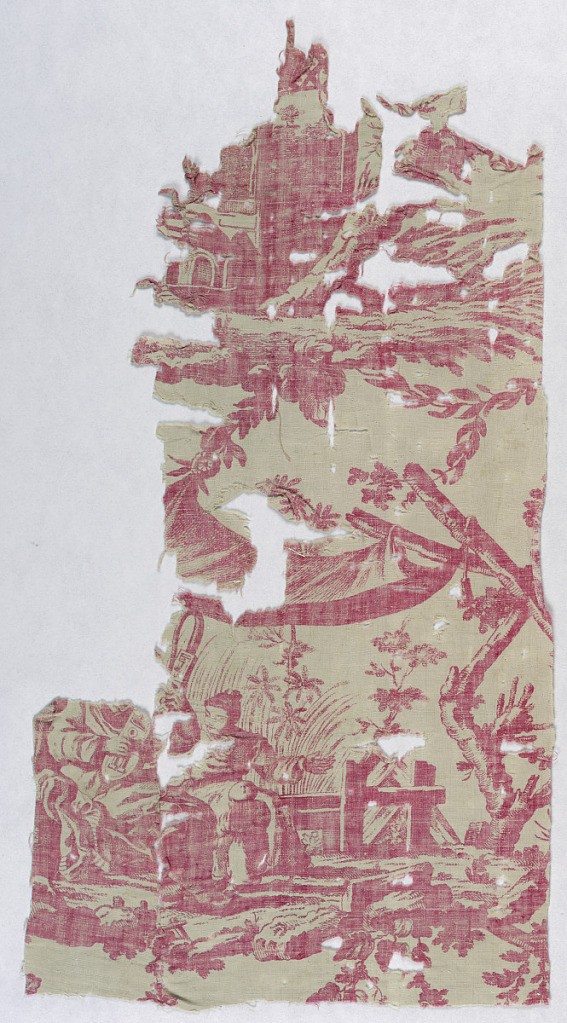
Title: Textile
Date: late 18th century
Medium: cotton Technique: copperplate printed on plain weave
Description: Fragment from a bedcover with four different chinoiserie-type scenes.